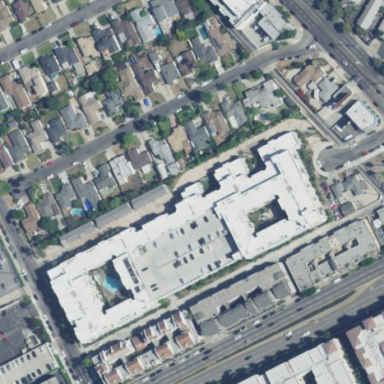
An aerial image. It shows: View of apartment building.